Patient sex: M
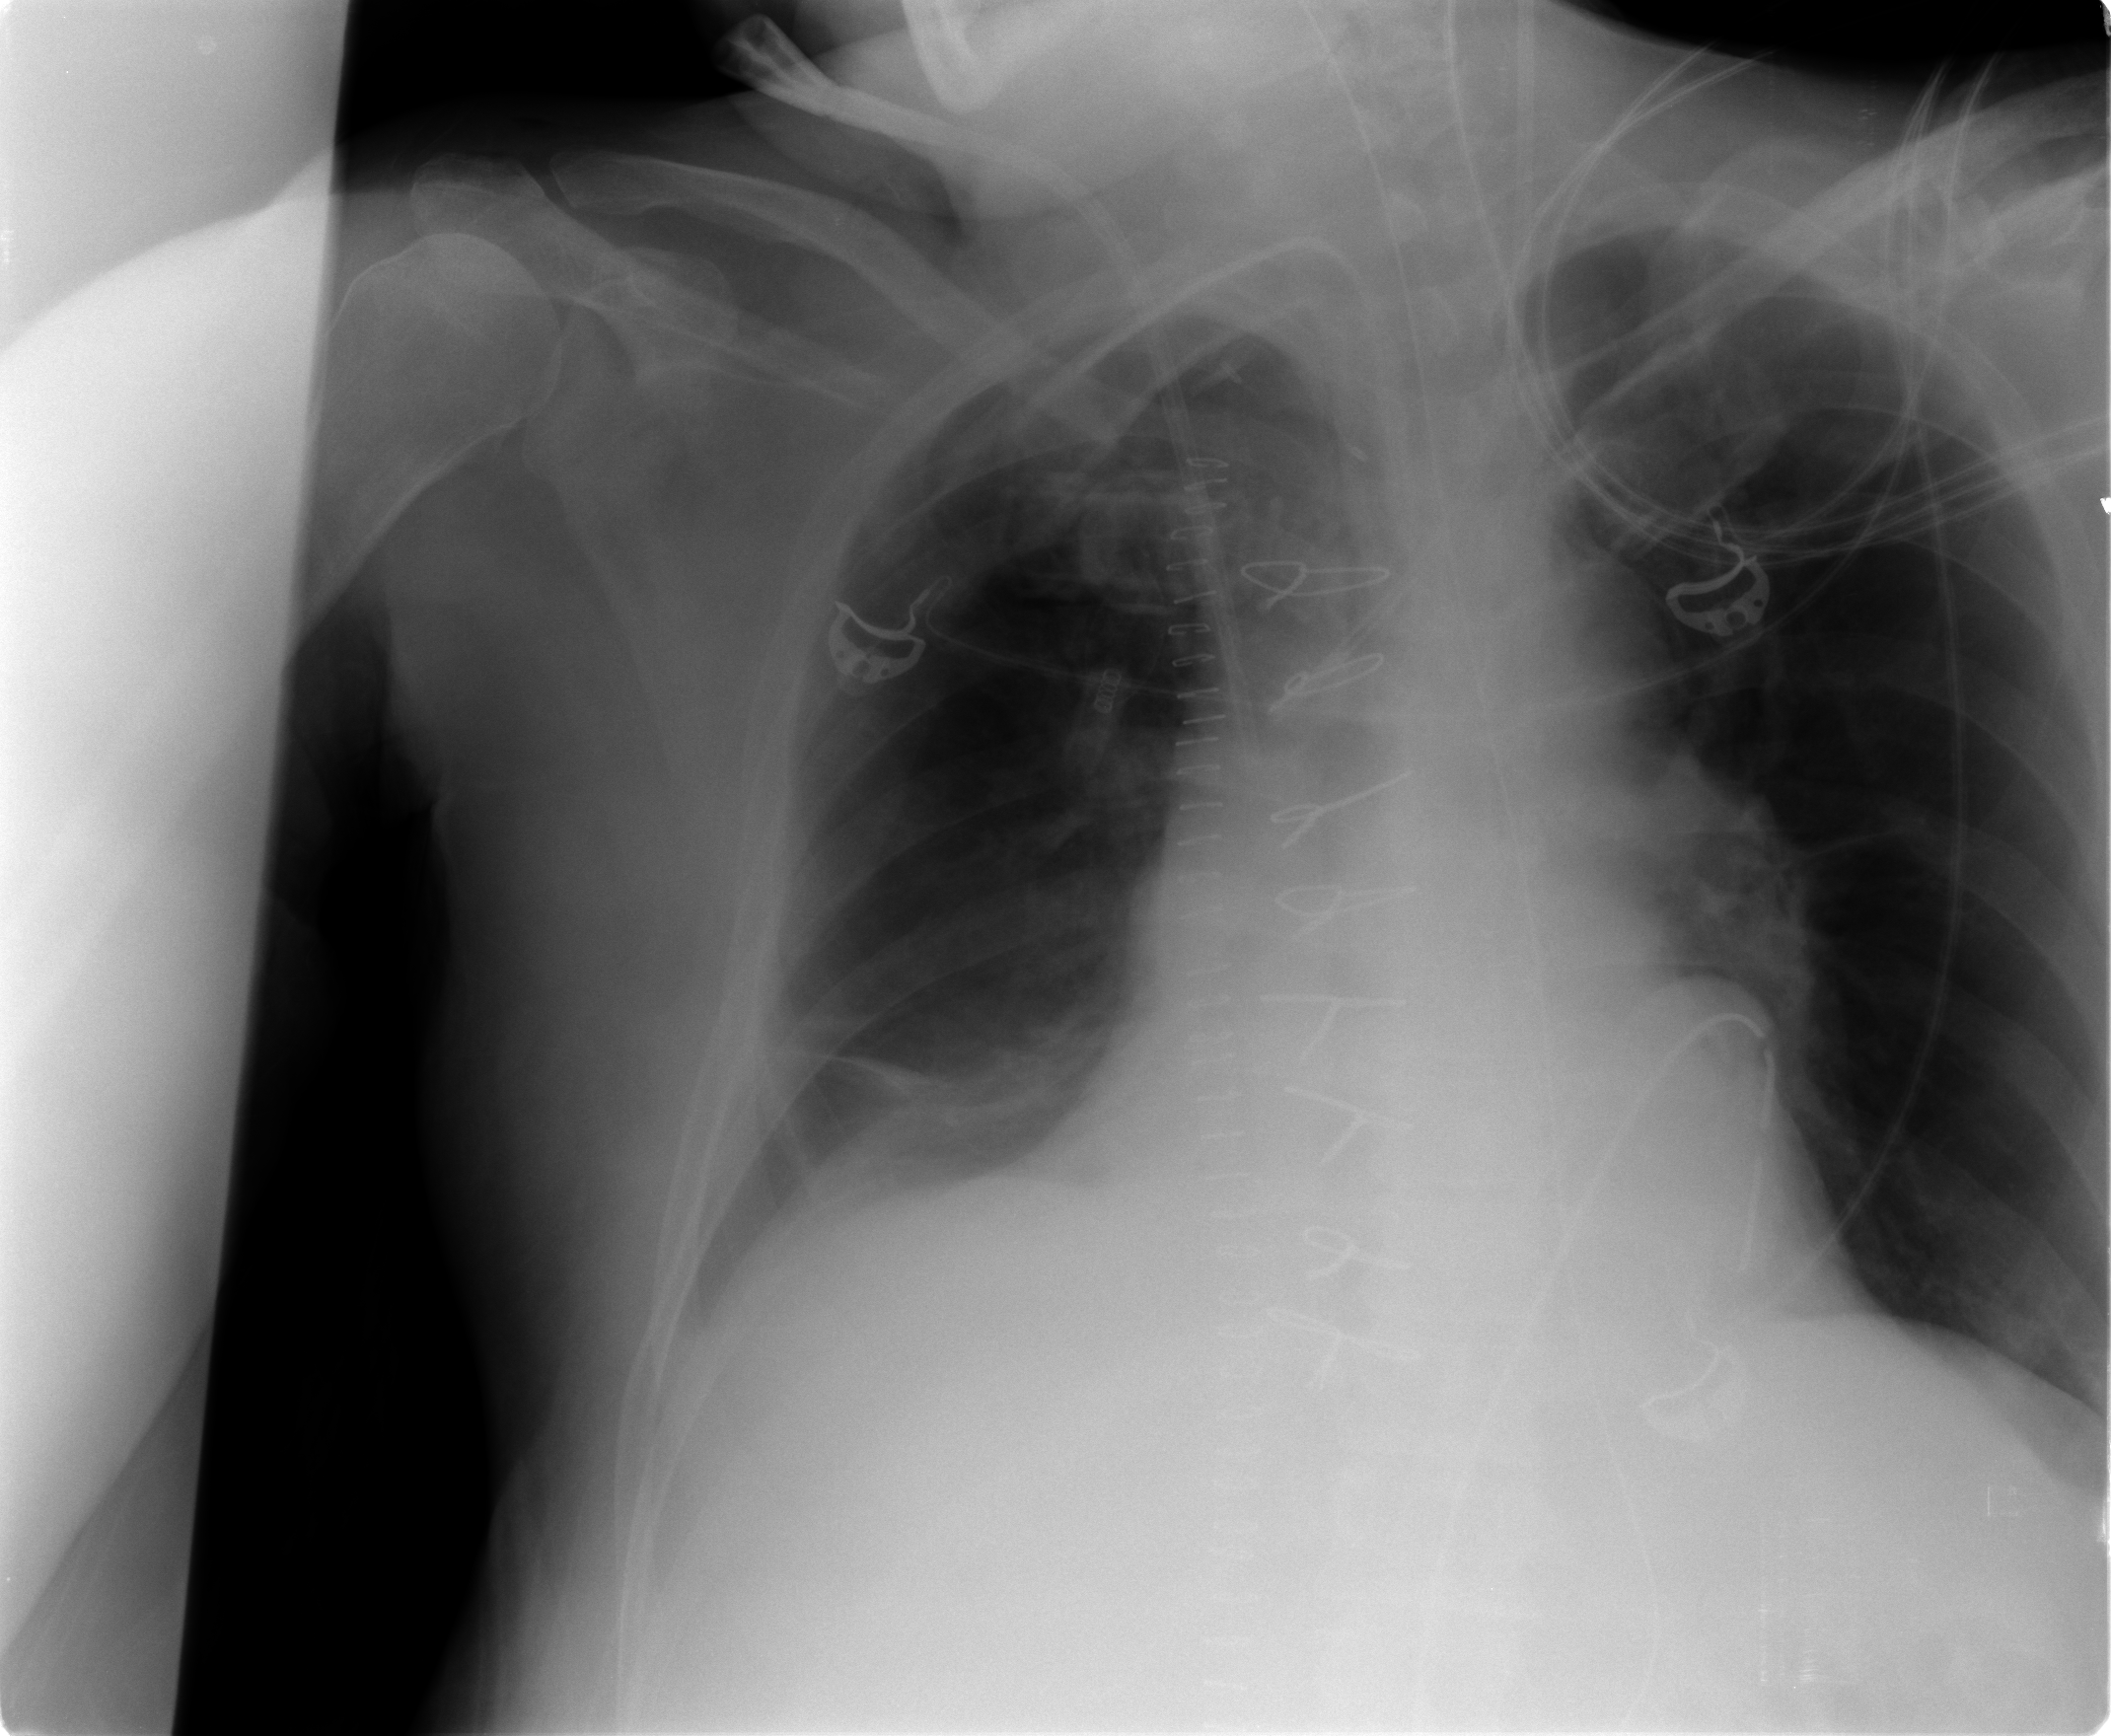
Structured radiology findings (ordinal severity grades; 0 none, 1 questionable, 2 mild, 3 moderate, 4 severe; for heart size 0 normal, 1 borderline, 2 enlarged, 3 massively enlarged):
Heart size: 0
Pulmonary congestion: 0
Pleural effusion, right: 0
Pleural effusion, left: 0
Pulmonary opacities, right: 0
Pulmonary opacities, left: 0
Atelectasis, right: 2
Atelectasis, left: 0